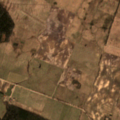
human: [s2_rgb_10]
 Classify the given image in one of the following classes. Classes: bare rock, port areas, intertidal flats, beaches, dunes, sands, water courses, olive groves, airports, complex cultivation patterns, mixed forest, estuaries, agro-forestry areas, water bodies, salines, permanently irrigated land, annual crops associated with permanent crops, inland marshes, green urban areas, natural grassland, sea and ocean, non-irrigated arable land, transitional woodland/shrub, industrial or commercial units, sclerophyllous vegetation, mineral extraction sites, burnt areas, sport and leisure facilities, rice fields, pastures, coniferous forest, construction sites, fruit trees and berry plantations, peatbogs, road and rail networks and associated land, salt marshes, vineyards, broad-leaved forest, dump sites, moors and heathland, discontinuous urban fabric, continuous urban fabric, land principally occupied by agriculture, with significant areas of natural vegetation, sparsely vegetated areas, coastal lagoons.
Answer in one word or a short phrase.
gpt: non-irrigated arable land, complex cultivation patterns, mixed forest